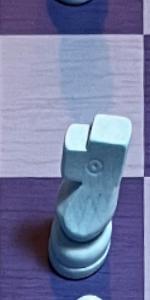
Label: Knight_White